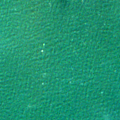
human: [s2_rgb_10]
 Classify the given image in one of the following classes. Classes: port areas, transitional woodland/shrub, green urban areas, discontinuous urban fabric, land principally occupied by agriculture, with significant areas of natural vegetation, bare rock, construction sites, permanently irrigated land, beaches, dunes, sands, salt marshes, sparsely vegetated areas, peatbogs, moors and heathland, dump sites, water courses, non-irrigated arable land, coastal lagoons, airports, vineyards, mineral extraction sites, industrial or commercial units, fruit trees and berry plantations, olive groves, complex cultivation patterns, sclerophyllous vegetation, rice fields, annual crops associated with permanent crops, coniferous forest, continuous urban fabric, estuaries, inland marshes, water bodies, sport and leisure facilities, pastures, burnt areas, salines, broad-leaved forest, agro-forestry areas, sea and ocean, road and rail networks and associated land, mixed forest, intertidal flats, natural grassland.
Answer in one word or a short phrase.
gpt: sea and ocean